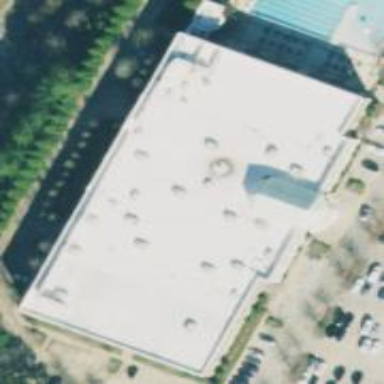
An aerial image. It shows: Building used as fitness center.